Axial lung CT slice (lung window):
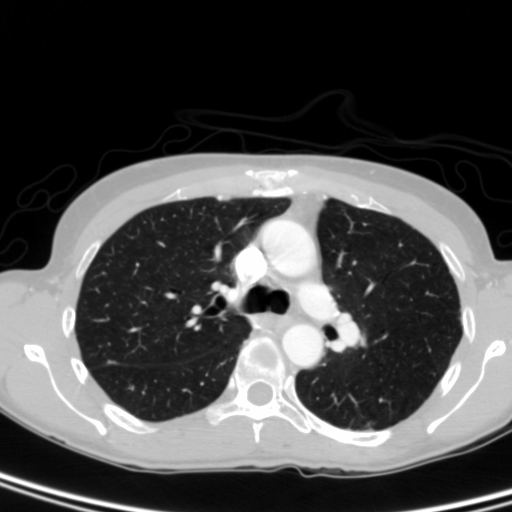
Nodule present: yes
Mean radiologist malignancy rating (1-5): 2.75